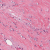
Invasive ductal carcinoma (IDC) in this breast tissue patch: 0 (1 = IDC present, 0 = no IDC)